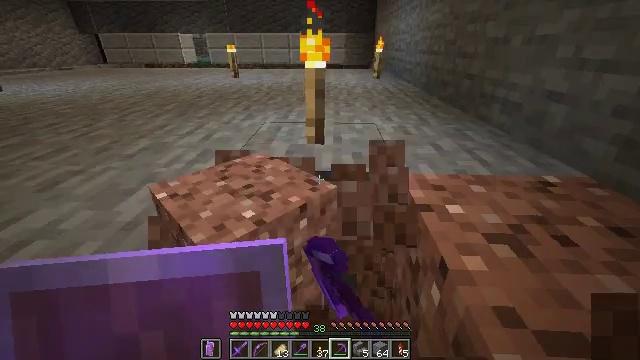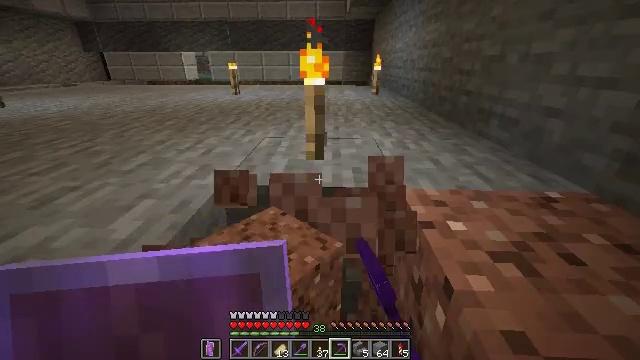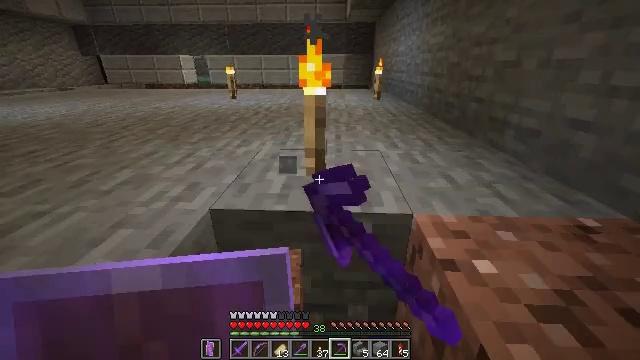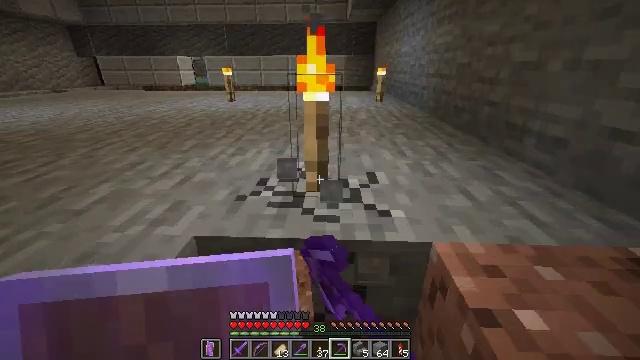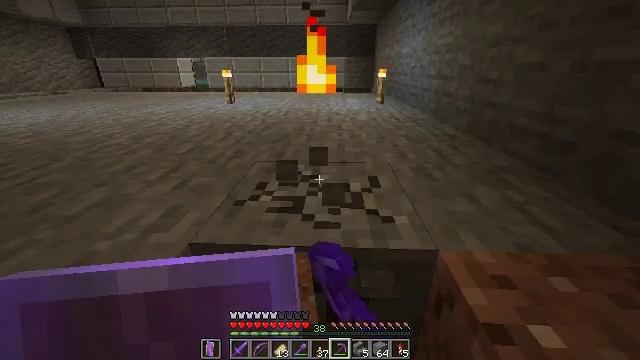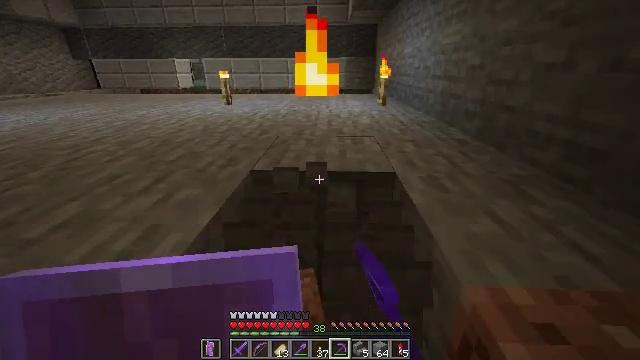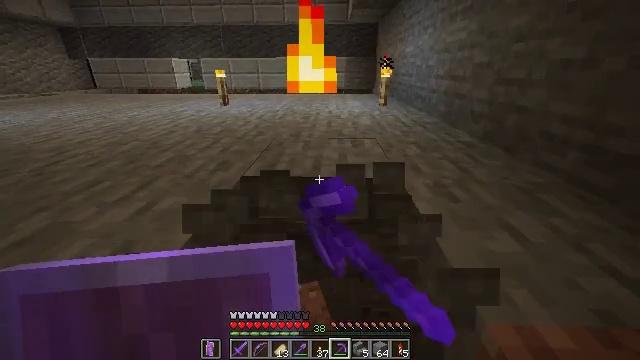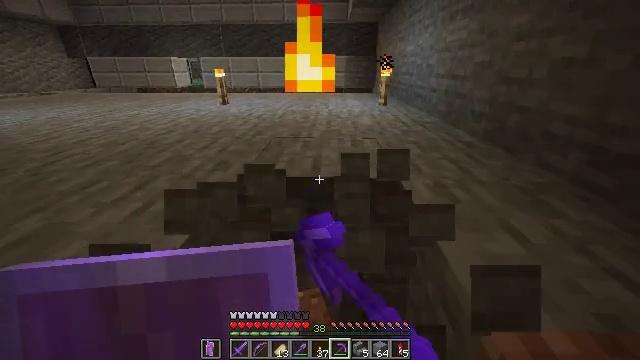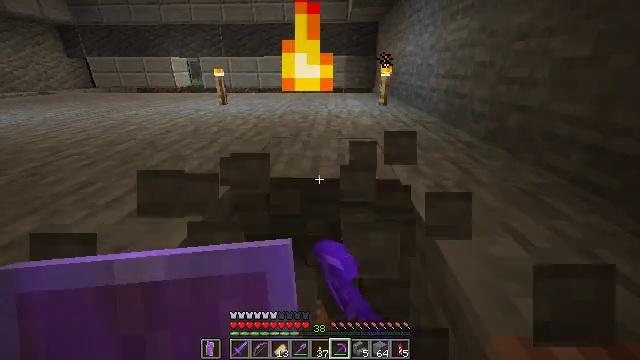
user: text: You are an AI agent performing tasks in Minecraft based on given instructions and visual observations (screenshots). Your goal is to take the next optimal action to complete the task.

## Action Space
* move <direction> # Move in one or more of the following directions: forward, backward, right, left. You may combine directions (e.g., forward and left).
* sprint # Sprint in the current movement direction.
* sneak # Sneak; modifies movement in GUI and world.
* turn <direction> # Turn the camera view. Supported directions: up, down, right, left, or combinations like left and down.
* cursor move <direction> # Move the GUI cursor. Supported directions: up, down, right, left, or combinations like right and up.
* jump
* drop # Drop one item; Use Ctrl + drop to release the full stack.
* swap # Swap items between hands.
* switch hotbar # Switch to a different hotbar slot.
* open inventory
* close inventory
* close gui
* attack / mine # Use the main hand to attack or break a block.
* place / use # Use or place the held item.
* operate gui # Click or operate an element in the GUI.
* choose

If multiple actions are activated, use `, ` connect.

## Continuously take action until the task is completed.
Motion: motion action
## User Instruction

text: Remove the torch from its spot.
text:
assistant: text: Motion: move forward, turn up, attack / mine
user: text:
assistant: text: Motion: move forward, attack / mine
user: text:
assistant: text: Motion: move forward, attack / mine
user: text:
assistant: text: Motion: move forward, attack / mine
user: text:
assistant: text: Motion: attack / mine
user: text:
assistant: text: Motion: attack / mine
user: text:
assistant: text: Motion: attack / mine
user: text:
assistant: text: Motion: attack / mine
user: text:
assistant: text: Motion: attack / mine